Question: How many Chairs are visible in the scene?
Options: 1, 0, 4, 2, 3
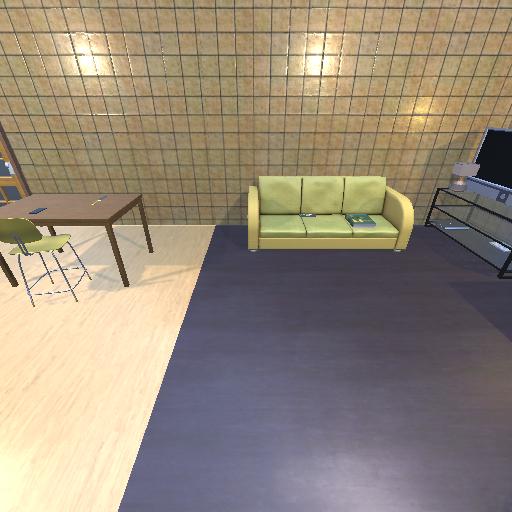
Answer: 1